Question: Currently, I am working on an android chat application. I want to add FCM in my app. But I am always getting this gradle error. From what I have read, the firebase auth, database and messaging dependency version should match. I have tried every version, still, the same error occurs.

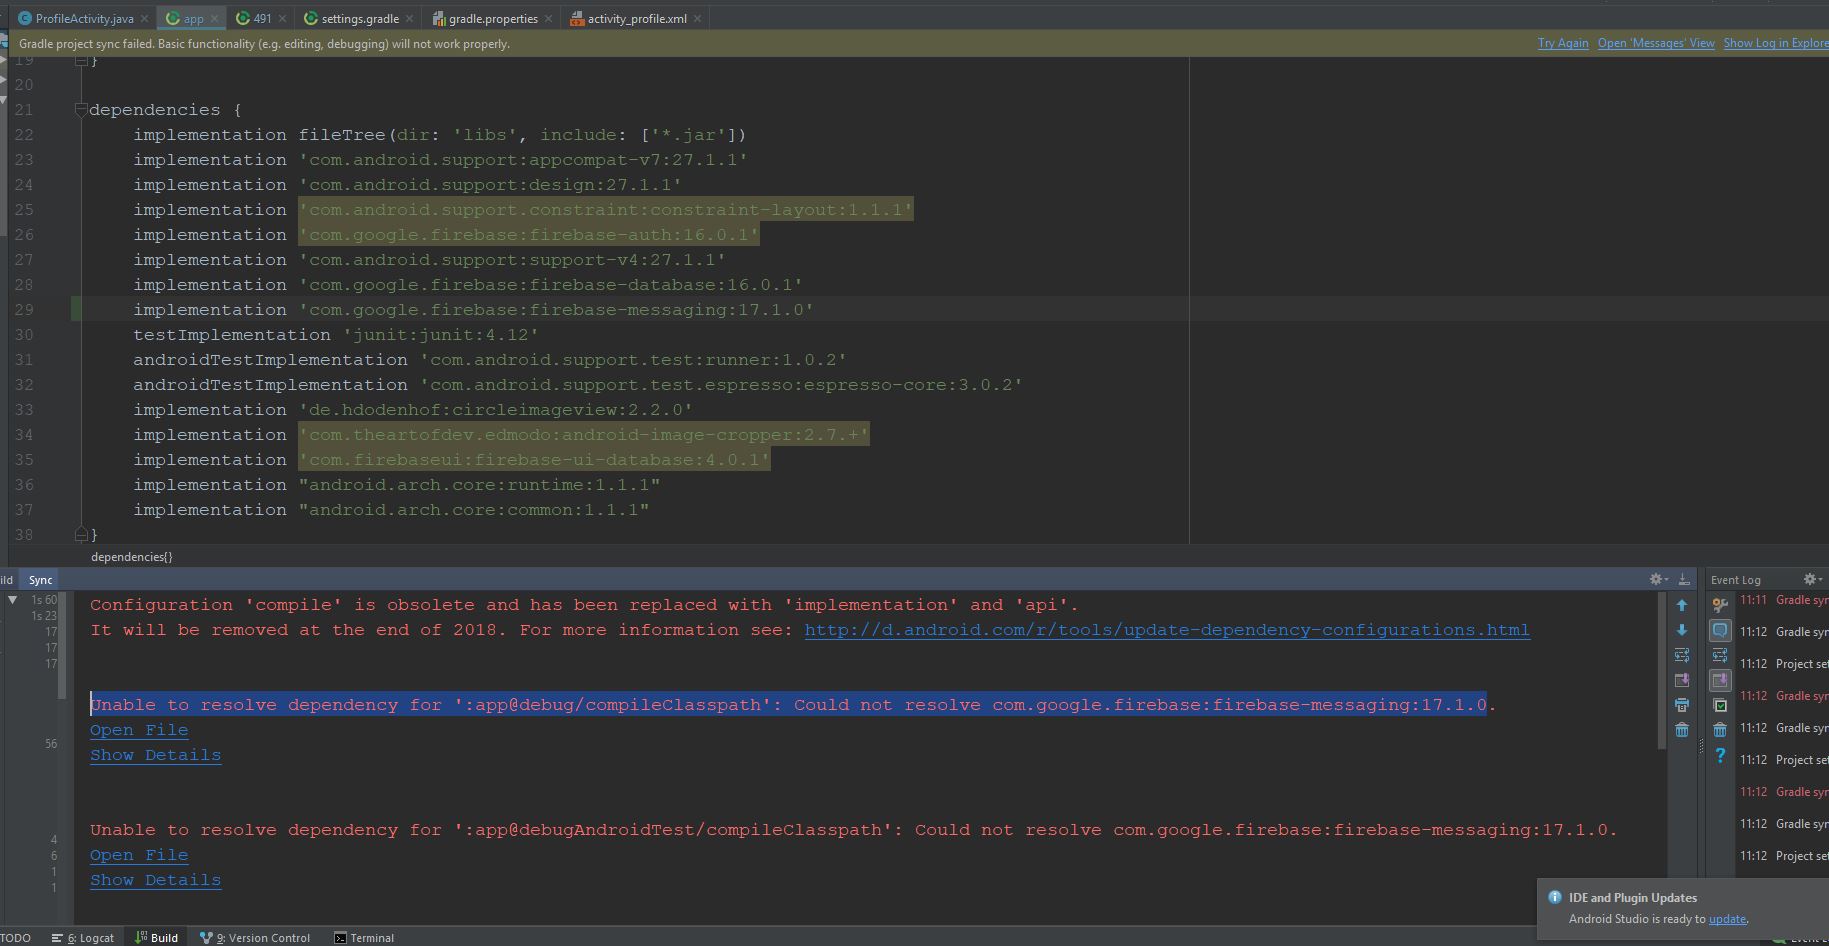
Answer: To solve this, please change the following line of code:
'''
com.google.firebase:firebase-auth:16.0.1
'''
to
'''
com.google.firebase:firebase-auth:16.0.2
'''
and add:
'''
com.google.firebase:firebase-core:16.0.1
'''
Which is mandatory now. Don't also forget to add:
'''
apply plugin: 'com.google.gms.google-services'
'''
At the end of your file and the following line of code:
'''
classpath 'com.google.gms:google-services:4.0.2'
'''
Into your 'build.gradle' file (Project).
PS. If you are using Firebase-UI auth, add also this line of code:
'''
com.firebaseui:firebase-ui-auth:4.0.1
'''